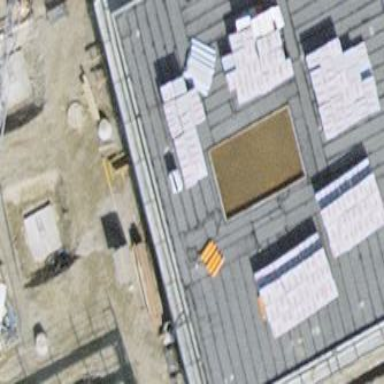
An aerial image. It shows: School building with flat roof.